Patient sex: M
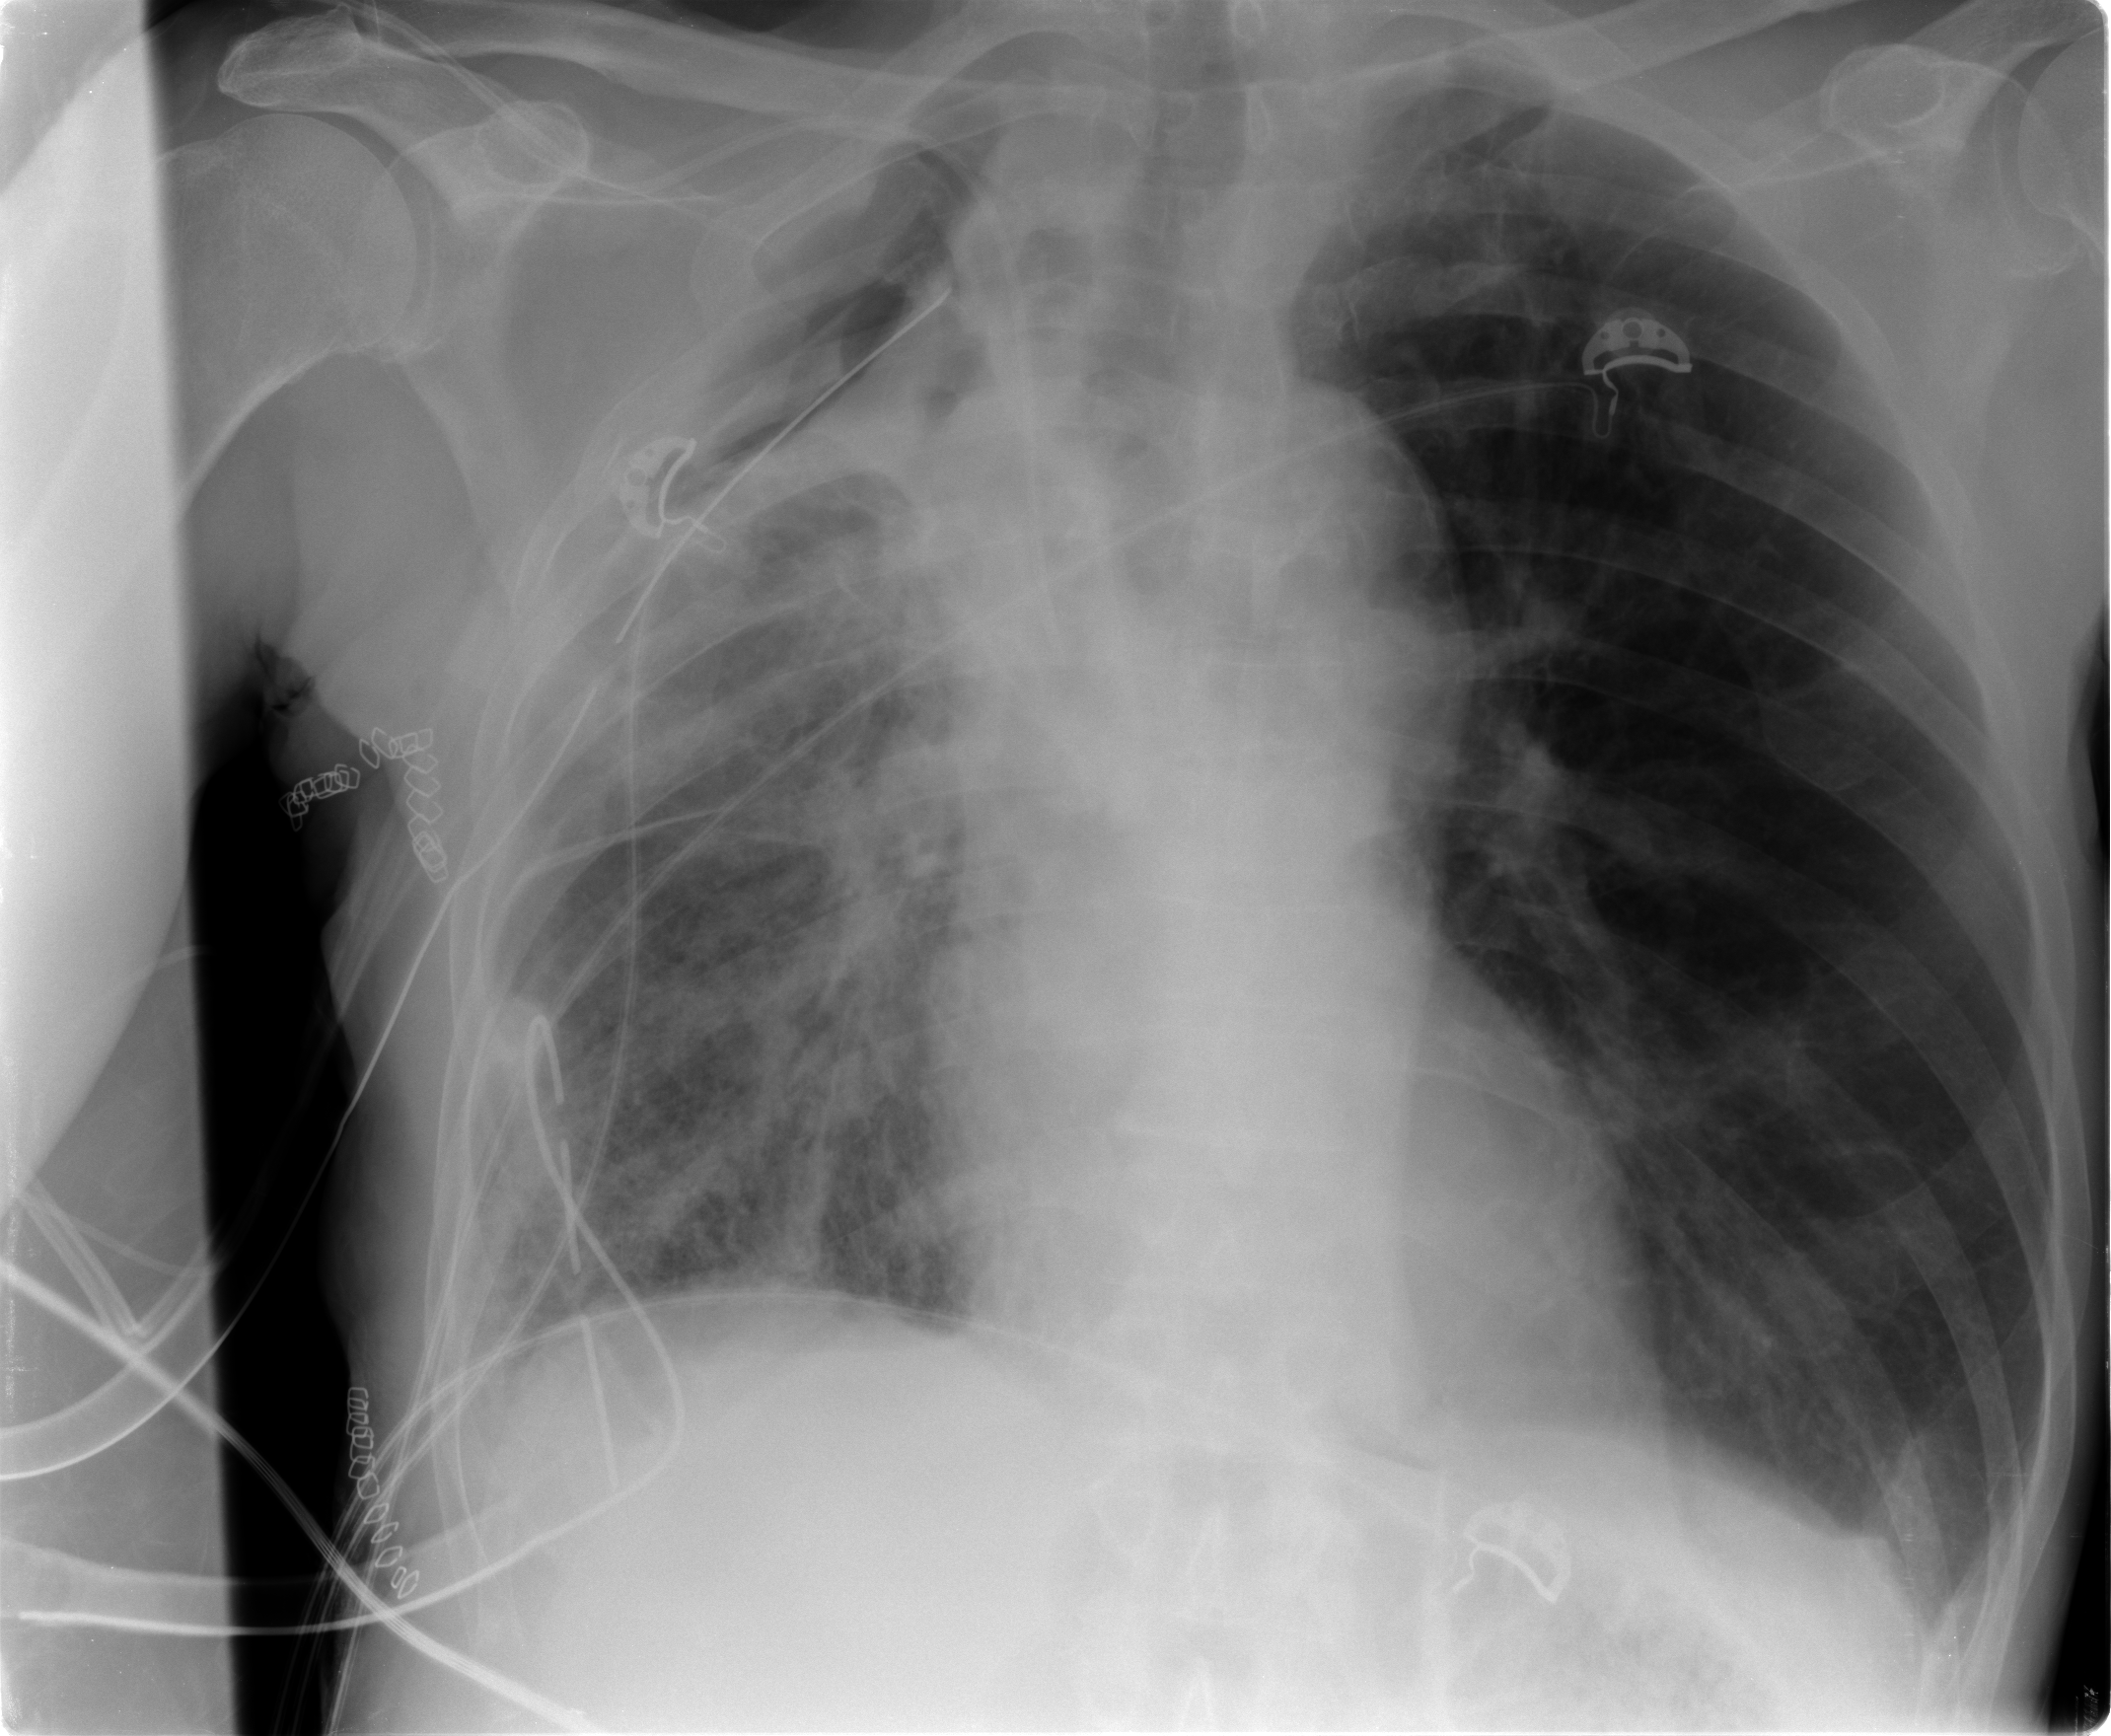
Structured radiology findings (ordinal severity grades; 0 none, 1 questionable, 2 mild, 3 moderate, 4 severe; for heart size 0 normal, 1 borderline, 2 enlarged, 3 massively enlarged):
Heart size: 0
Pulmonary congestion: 1
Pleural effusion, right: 1
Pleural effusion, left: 0
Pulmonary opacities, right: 4
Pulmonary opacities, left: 0
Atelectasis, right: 3
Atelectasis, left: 2